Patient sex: M
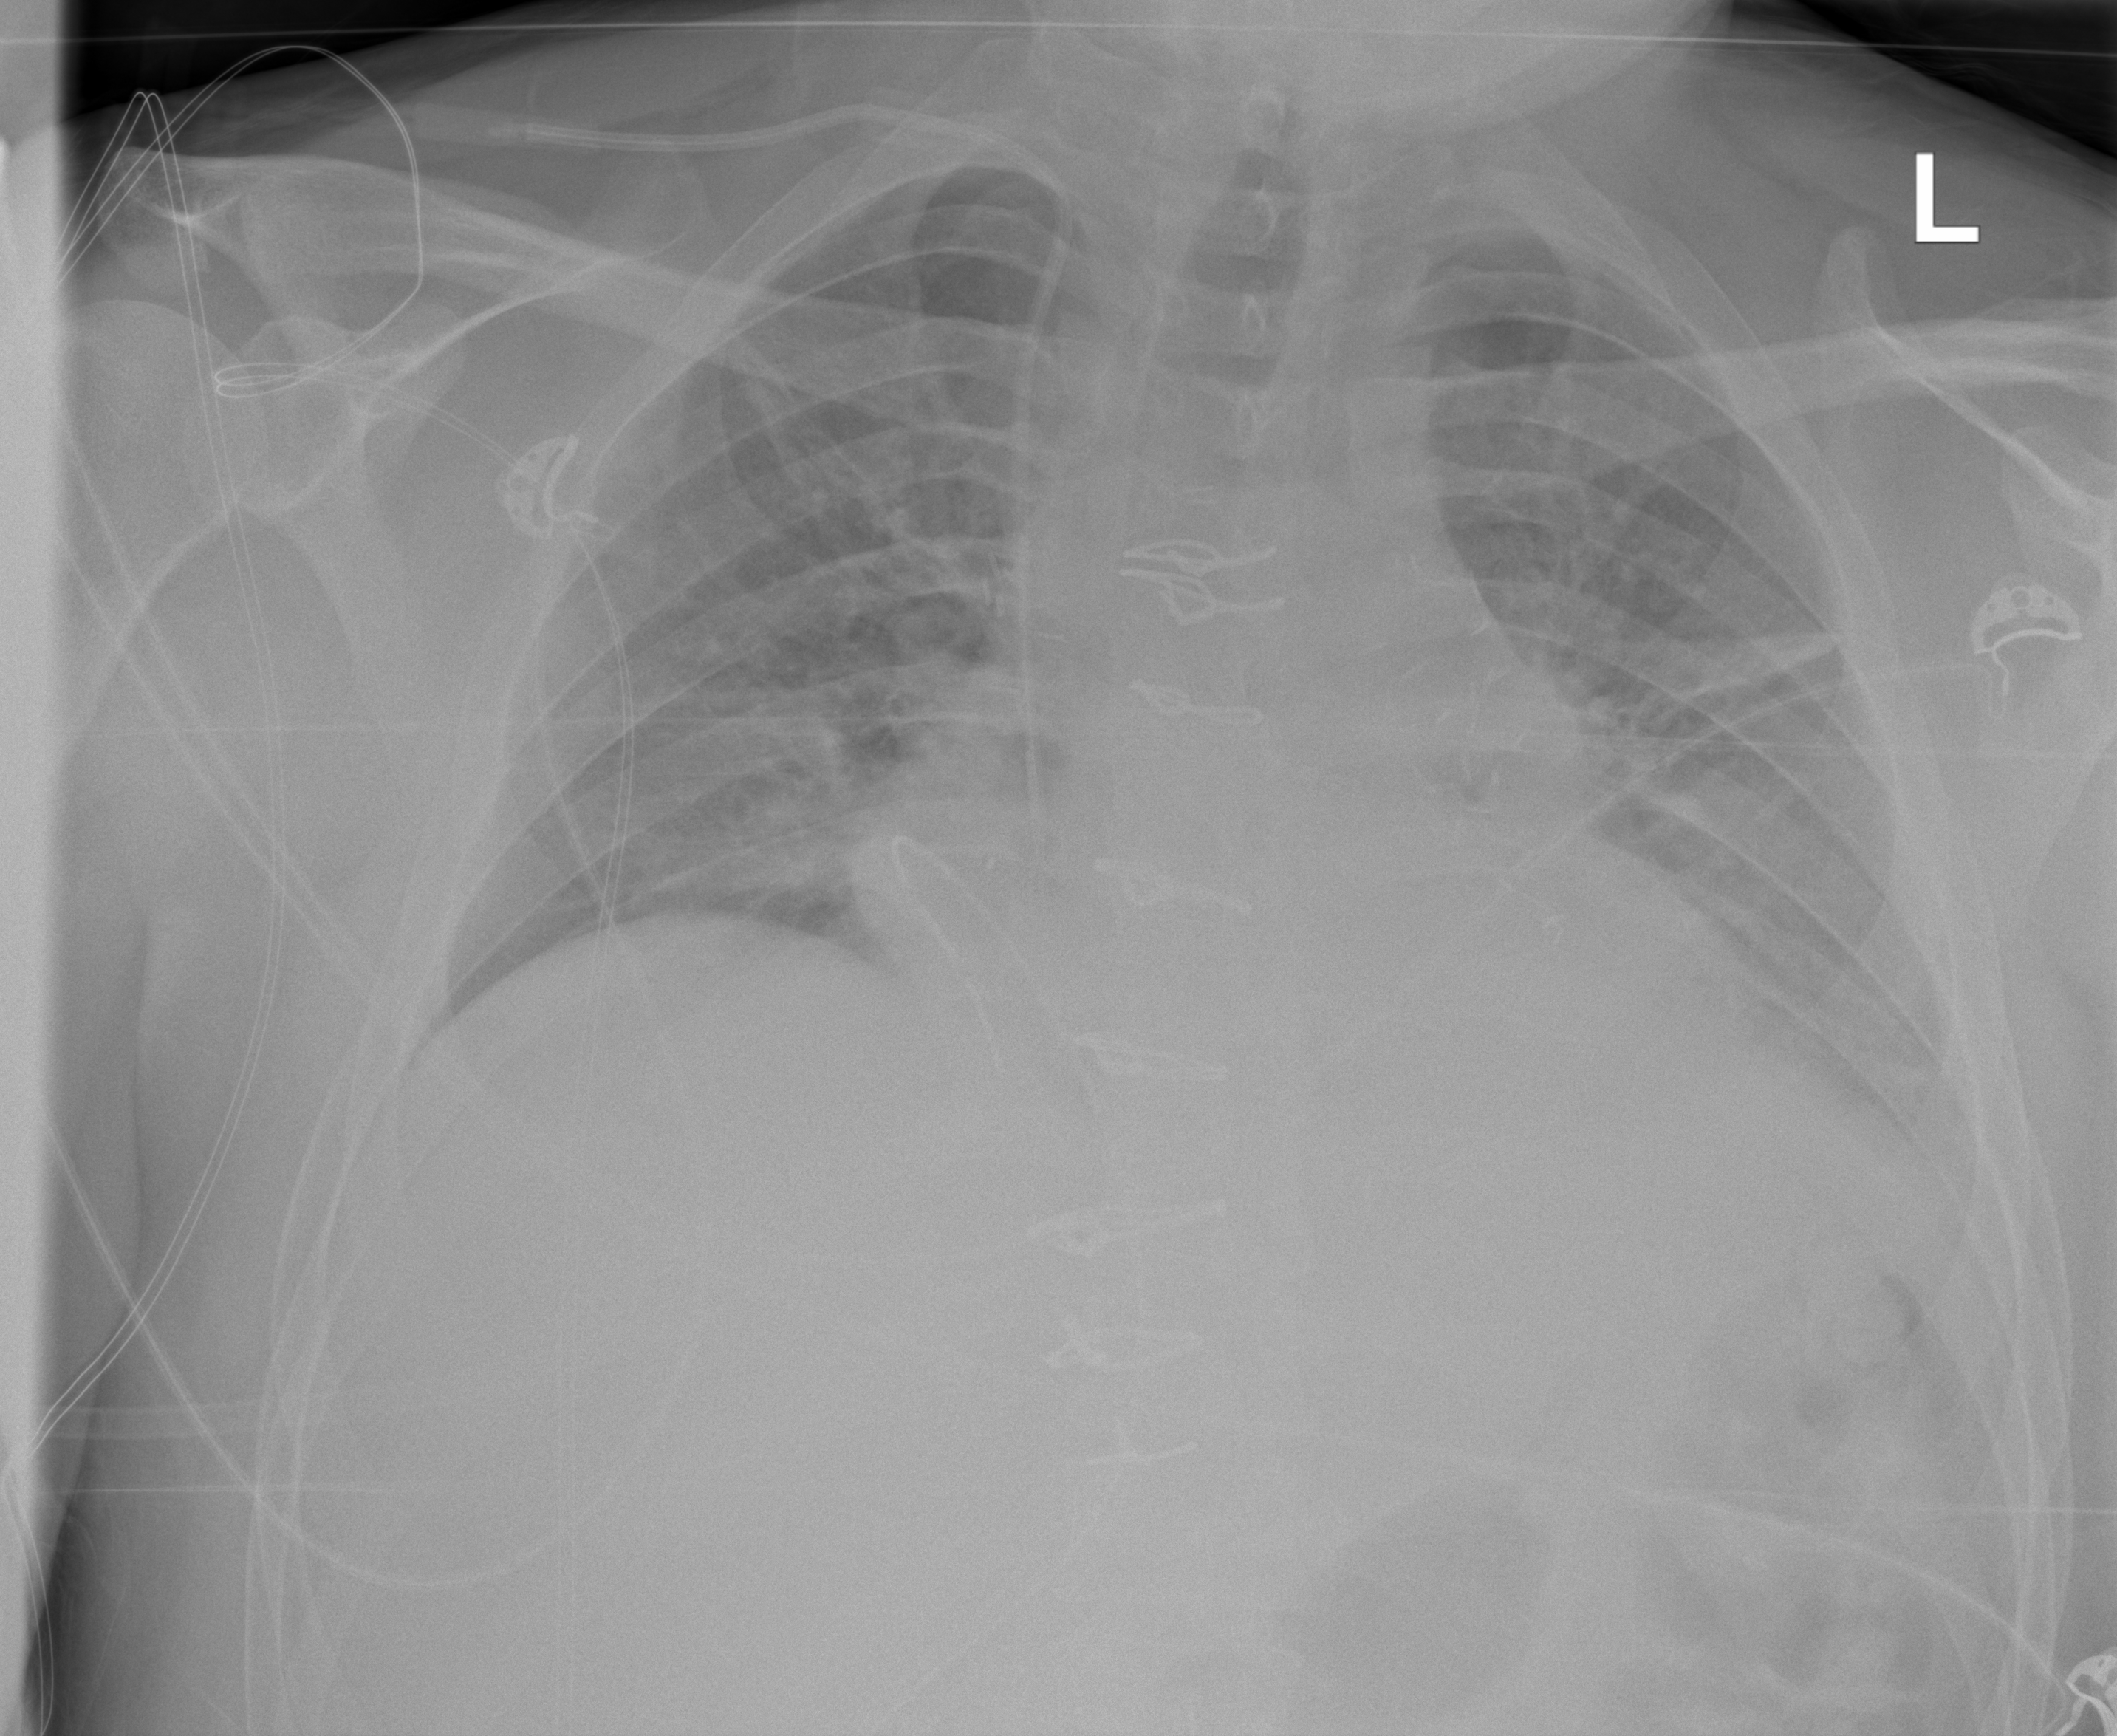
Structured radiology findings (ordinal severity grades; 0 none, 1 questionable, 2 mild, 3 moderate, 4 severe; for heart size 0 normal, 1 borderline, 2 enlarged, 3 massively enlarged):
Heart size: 1
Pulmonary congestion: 2
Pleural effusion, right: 0
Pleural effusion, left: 2
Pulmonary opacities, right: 0
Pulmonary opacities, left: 0
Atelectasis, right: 0
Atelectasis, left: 2